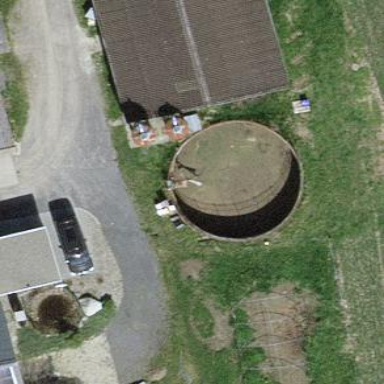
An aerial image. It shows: Storage tank that is man-made.